Question: I have a Linux server which has a Database. I want to query the Database from my Android application.
All the tutorials I find tell me to use PHP for some reason.
Can't I just query like I would normally with a Java application? Which is, I connect to the Database then send my queries as Strings.
It seems I need something like this:

Why?
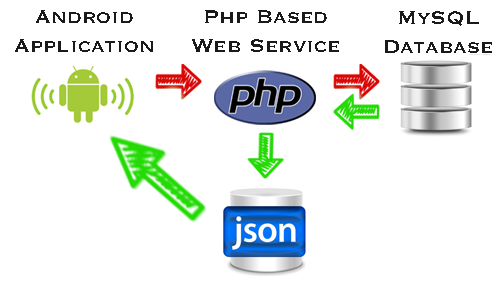
Answer: PHP is just a server-side programming language. You can use any language and any server. The main issue is
Yes you can. Just open the port where your MySql database is set usually at 3306. You also need JDBC Driver to set up connection to it.
Unless you want to make a Database Client app (like phpMyAdmin) where each user holds his own credentials then you should not. In such case everyone will be using their own credentials to access their own db. In your case, you'd be hardcoding your database credentials in the app for everyone to access.